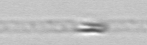
Label: Leptocylindrus